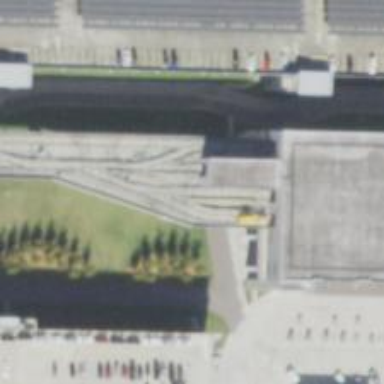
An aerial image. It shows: Yard service bridge for trams.